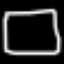
Label: square